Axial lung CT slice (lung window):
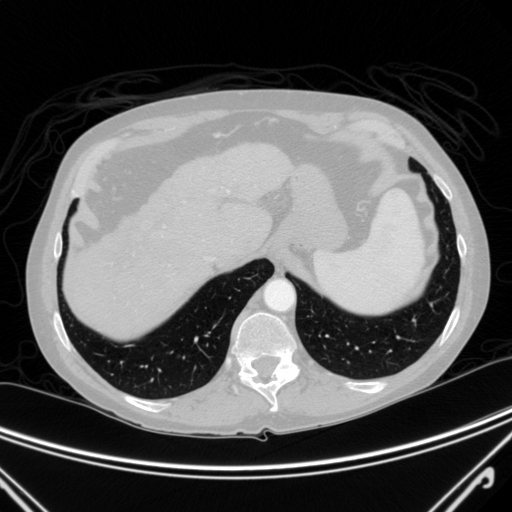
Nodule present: no